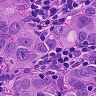
Metastatic tissue present: yes